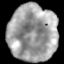
Tissue: lung
Cell type: T cells
Senescence score: 0.1558
Nuclear area (px): 2703
Mean DAPI intensity: 159.519